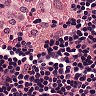
Metastatic tissue present: no